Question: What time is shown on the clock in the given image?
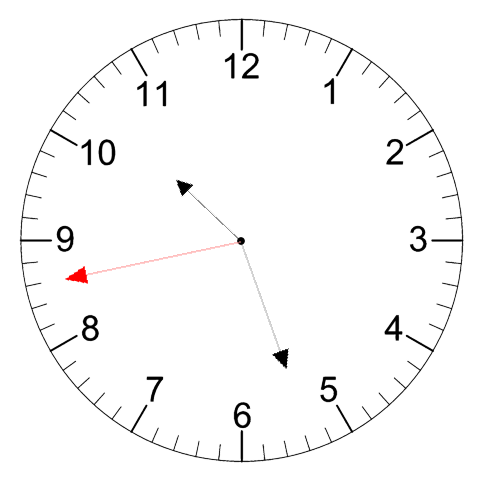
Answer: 10:26:43